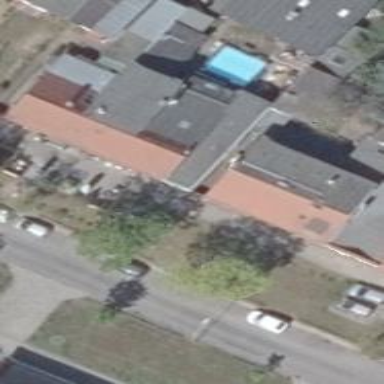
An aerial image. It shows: House with distinctive saltbox roof shape.